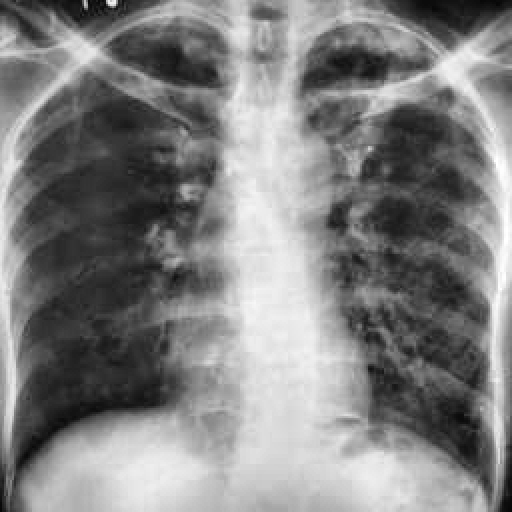
Finding: TUBERCULOSIS